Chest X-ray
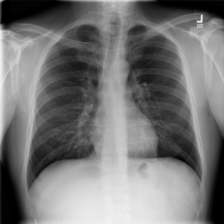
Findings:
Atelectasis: negative
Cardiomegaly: negative
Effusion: negative
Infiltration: negative
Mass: negative
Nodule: negative
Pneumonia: negative
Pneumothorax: negative
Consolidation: negative
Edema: negative
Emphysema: negative
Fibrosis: negative
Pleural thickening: negative
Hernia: negative